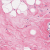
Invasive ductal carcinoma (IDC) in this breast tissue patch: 0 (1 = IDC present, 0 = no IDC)